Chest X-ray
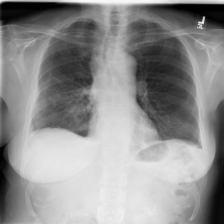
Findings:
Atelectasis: negative
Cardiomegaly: negative
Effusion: positive
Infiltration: negative
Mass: negative
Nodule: negative
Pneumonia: negative
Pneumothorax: positive
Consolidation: negative
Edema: negative
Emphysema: negative
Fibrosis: negative
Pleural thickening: negative
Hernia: negative